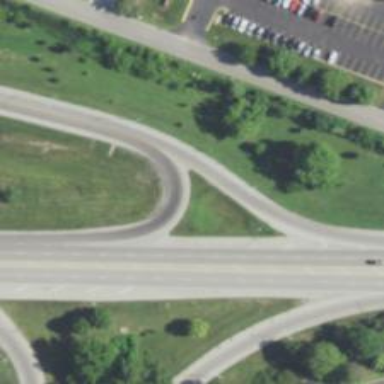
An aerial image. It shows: Trunk link highway.